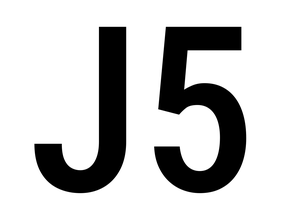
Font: Roboto_Condensed_Medium